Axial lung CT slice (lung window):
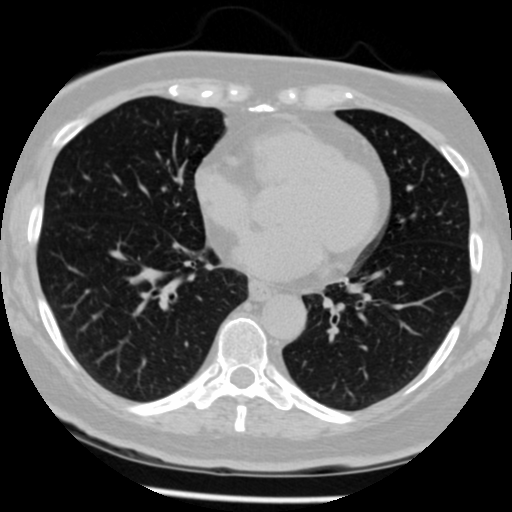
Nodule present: no